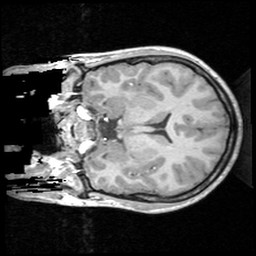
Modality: T1w
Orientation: coronal